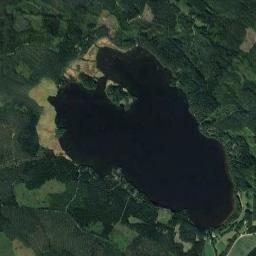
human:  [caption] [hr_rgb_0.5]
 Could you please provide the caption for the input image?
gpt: An irregularly shaped deep blue lake surrounded by green forests and greenery, Surrounded by a yellow sandy beach .

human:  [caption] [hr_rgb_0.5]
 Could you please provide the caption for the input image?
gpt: Many trees are around the lake .

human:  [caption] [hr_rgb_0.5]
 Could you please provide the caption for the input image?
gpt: There are green forests and meadows around the lake .

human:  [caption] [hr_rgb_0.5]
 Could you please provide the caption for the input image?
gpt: The lake is large in area .

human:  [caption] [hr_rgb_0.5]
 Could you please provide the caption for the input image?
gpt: The lake lies in the dense forest and the water is dark blue .